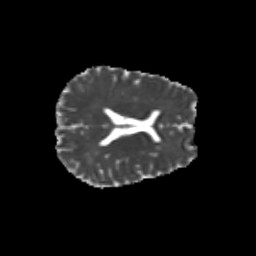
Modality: MD
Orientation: axial
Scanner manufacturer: siemens
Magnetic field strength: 3 T
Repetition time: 9.2 s
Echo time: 0.084 s